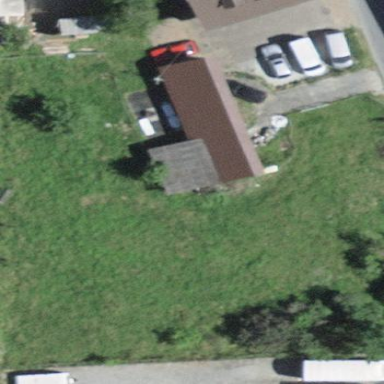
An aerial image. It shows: Barn.